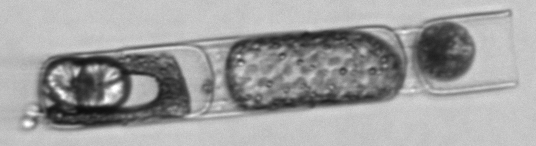
Label: Stephanopyxis